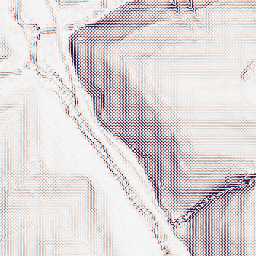
Category: wavelet
Decomposition family: wavelet_biorthogonal
Decomposition parameters: wavelet: bior1.3
level: 2
Upsampling method: cubic_mitchell
Upsampling parameters: scale: 4
Upsampling scale: 4